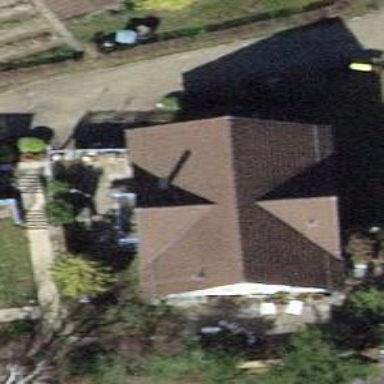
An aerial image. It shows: Detached building with gabled roof.